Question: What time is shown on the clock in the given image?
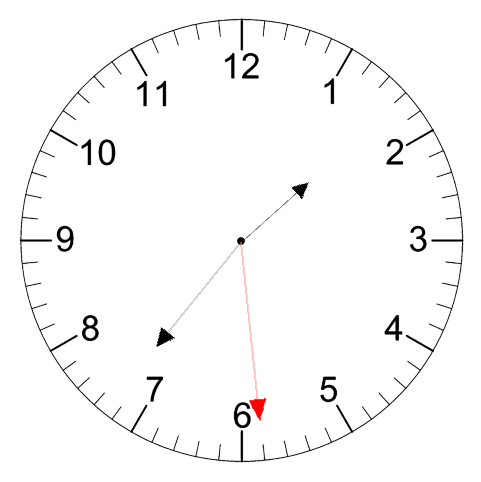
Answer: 01:36:29